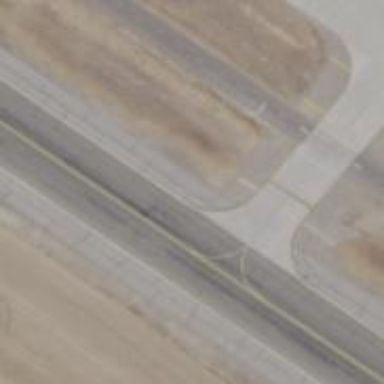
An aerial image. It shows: View of taxiway at the airport.